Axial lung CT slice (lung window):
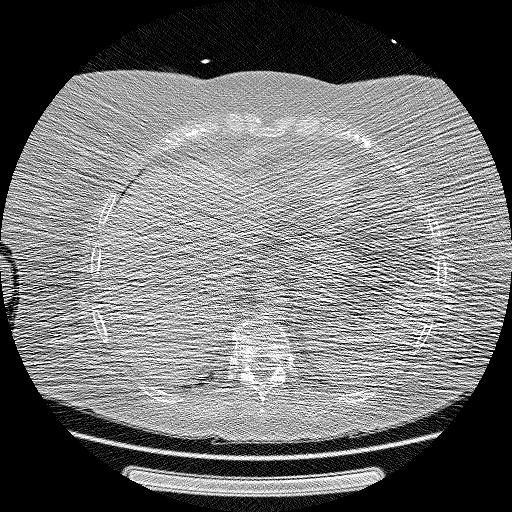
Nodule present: no